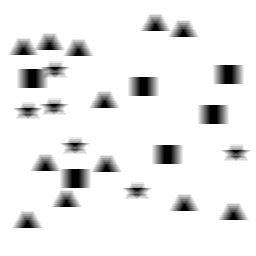
Squares: 6
Triangles: 12
Stars: 6
Total shapes: 24